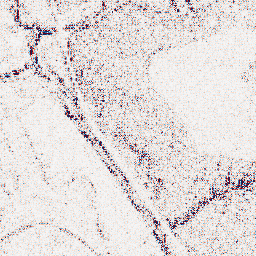
Category: wavelet
Decomposition family: wavelet_reverse_biorthogonal
Decomposition parameters: wavelet: rbio2.4
level: 1
Upsampling method: bicubic
Upsampling parameters: scale: 4
Upsampling scale: 4